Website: bh-photo
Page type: cross-sells
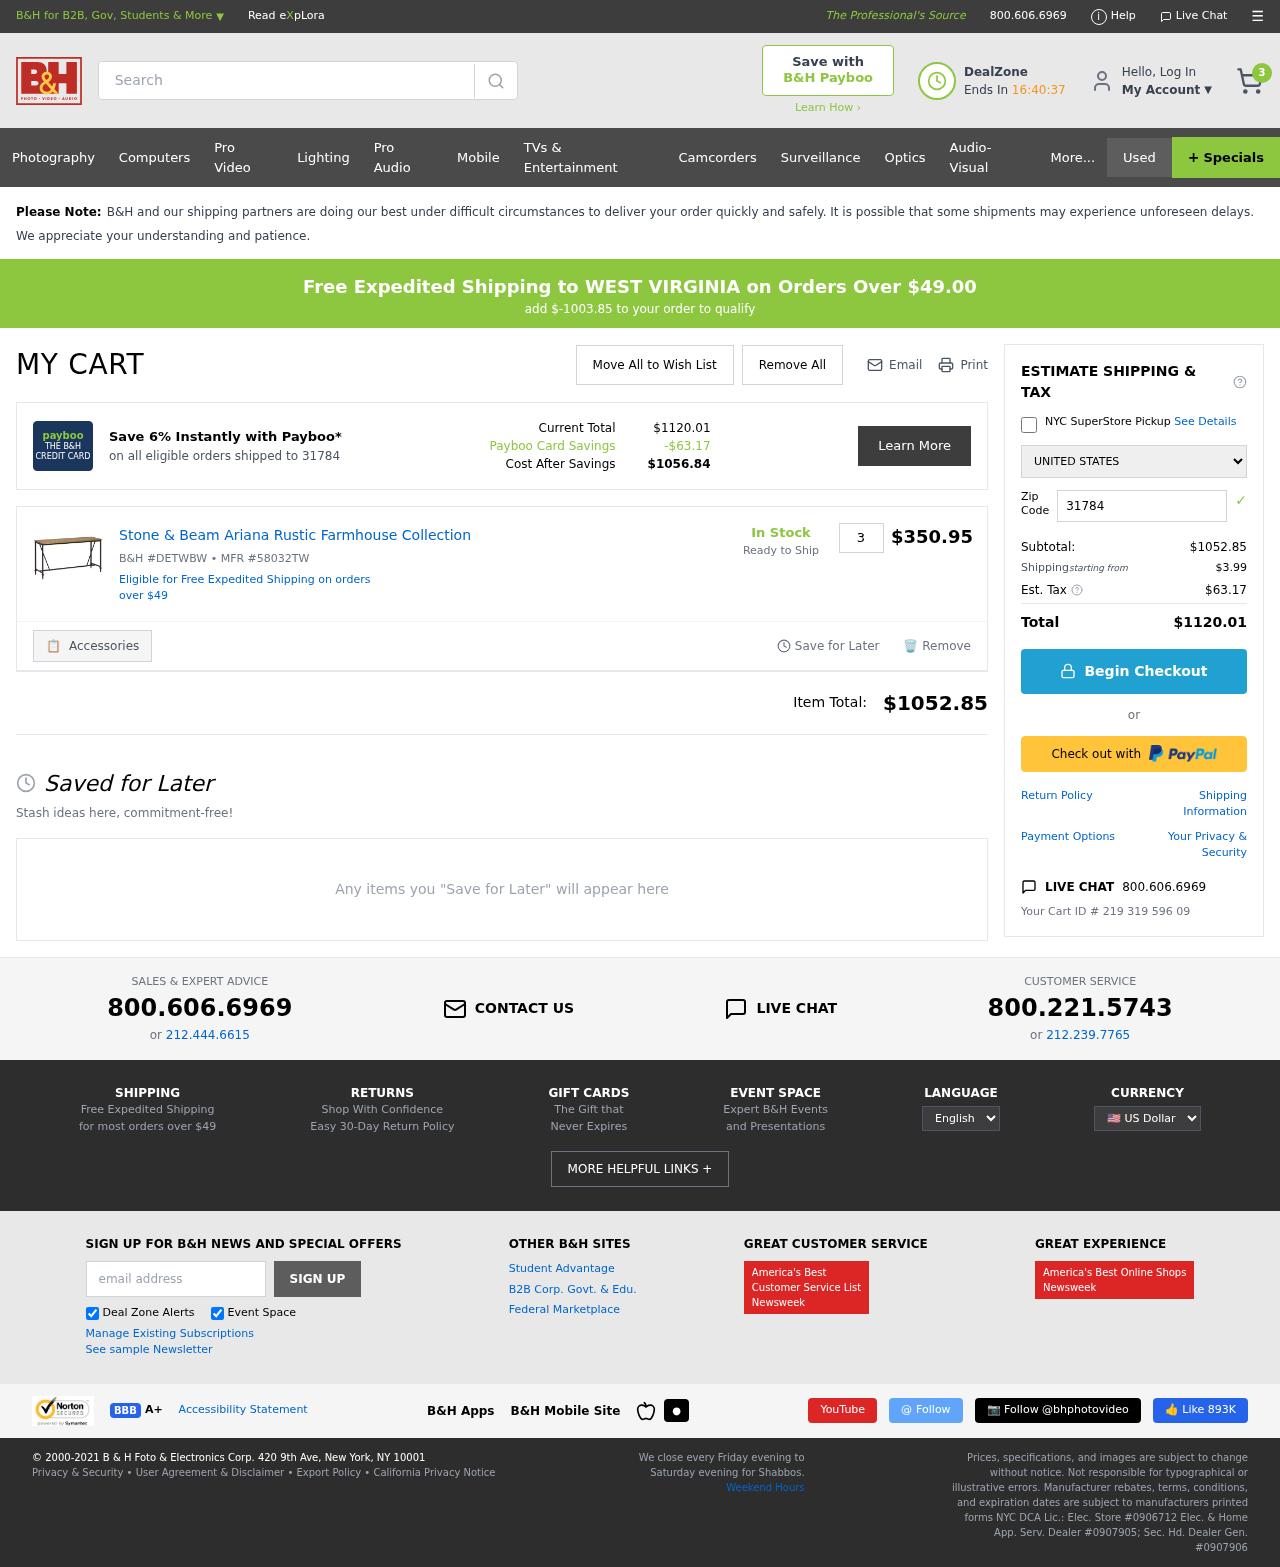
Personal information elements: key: PII_COUNTRY
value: United States
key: PII_POSTCODE
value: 31784
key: PII_STATE
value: WEST VIRGINIA
Product elements: key: PRODUCT1_NAME
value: Stone & Beam Ariana Rustic Farmhouse Collection
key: PRODUCT1_PRICE
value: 350.95
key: PRODUCT1_QUANTITY
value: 3
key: PRODUCT1_SKU
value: B&H #DETWBW
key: PRODUCT1_MFR
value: MFR #58032TW
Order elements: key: ORDER_NUM_ITEMS
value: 3
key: SHIPPING_THRESHOLD_REMAINING
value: $-1003.85
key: ORDER_TOTAL
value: $1120.01
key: ORDER_SUBTOTAL
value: $1052.85
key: ORDER_SHIPPING_COST
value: $3.99
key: ORDER_TAX
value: $63.17
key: ORDER_ID
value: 219 319 596 09
Search elements: key: HEADER_SEARCH
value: Search
Other elements: key: PAYBOO_SAVINGS
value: -$63.17
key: COST_AFTER_SAVINGS
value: $1056.84